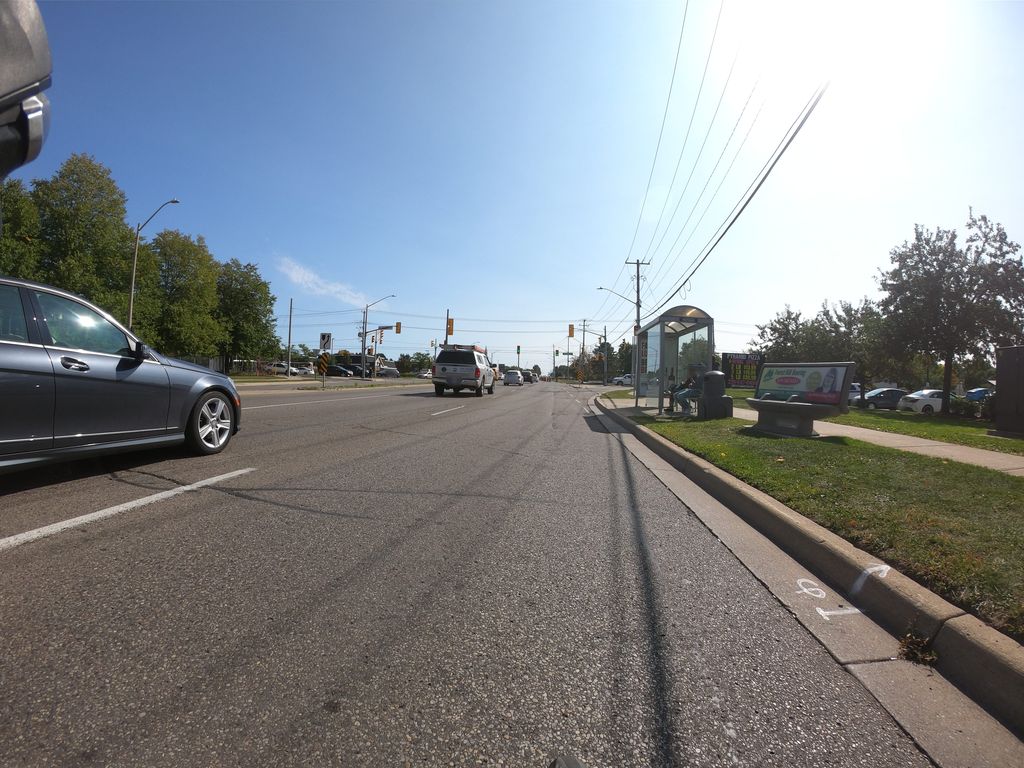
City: kitchener-waterloo